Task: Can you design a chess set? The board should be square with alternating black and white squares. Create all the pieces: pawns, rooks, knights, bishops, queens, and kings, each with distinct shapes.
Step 4077:
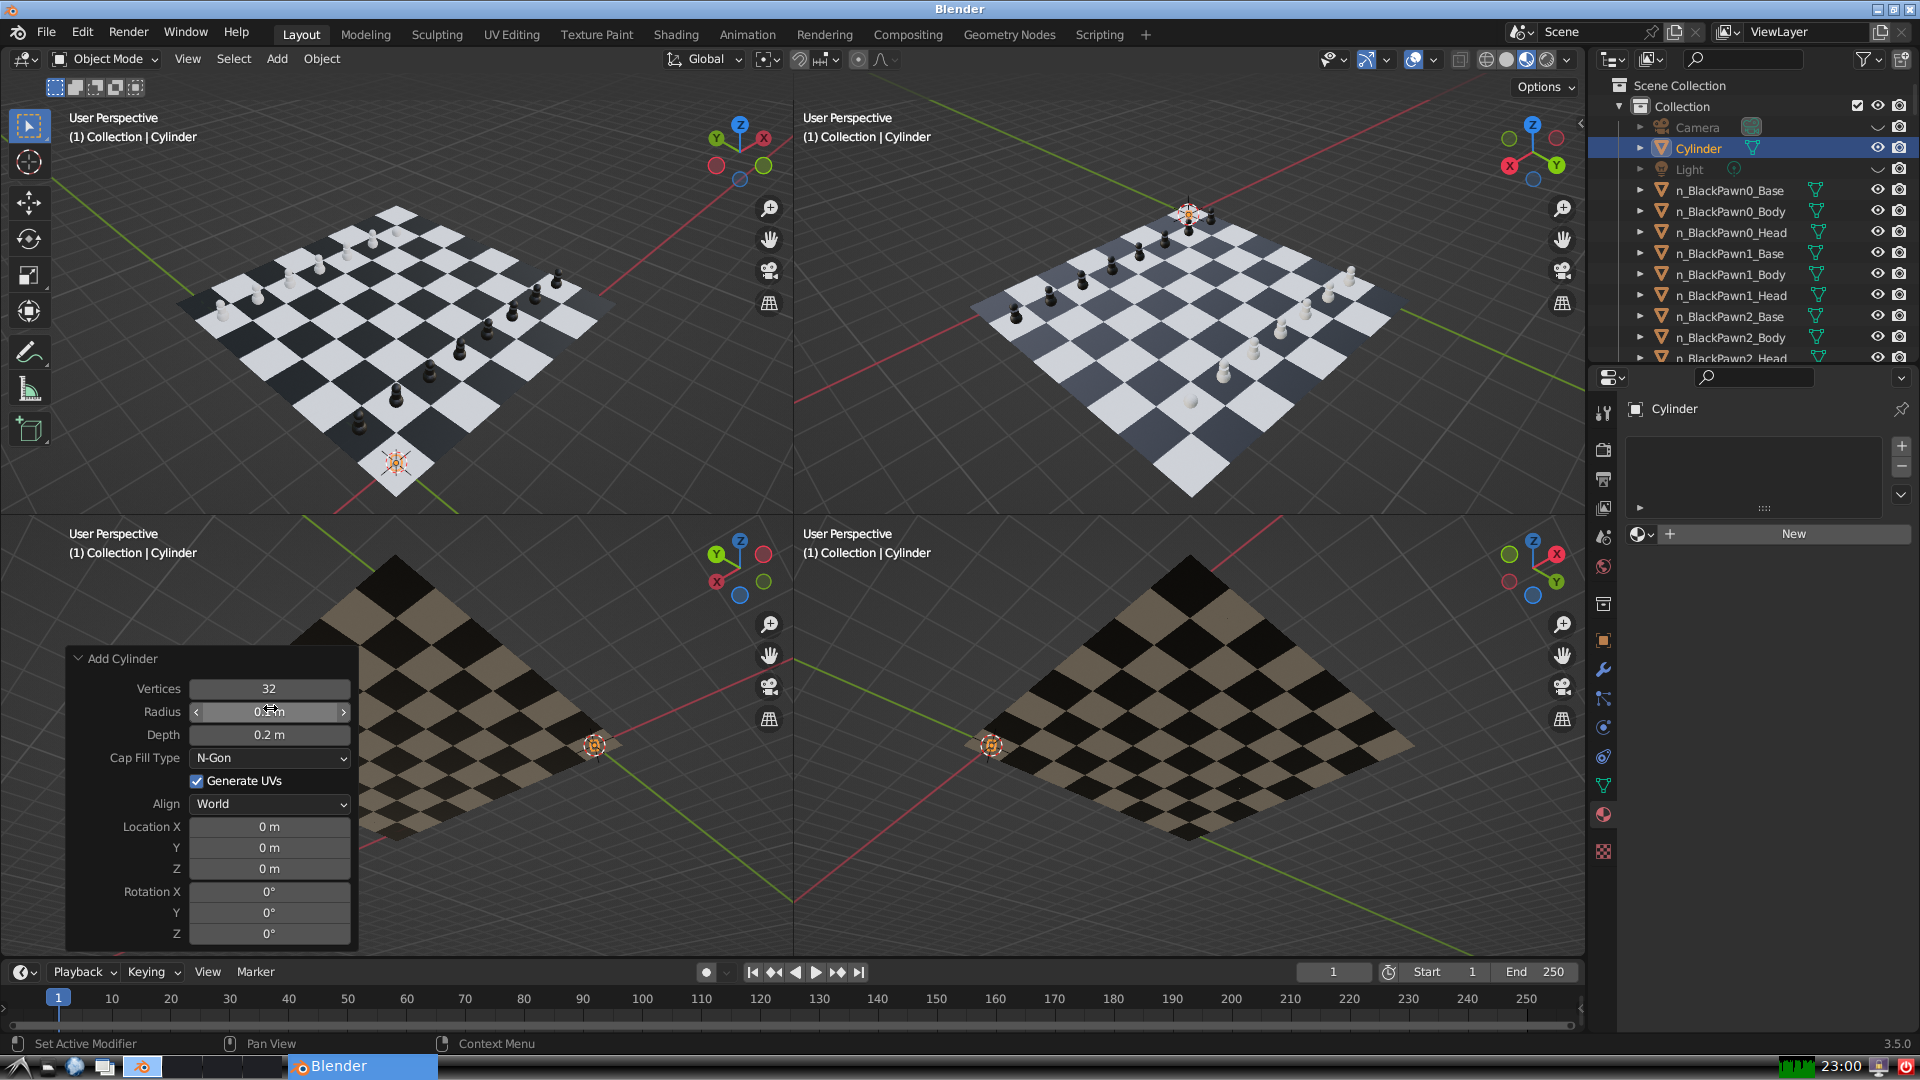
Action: {"mouse_move": [960, 540]}